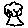
Label: tree